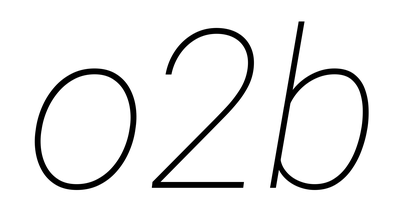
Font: Roboto-Italic_Thin_Italic